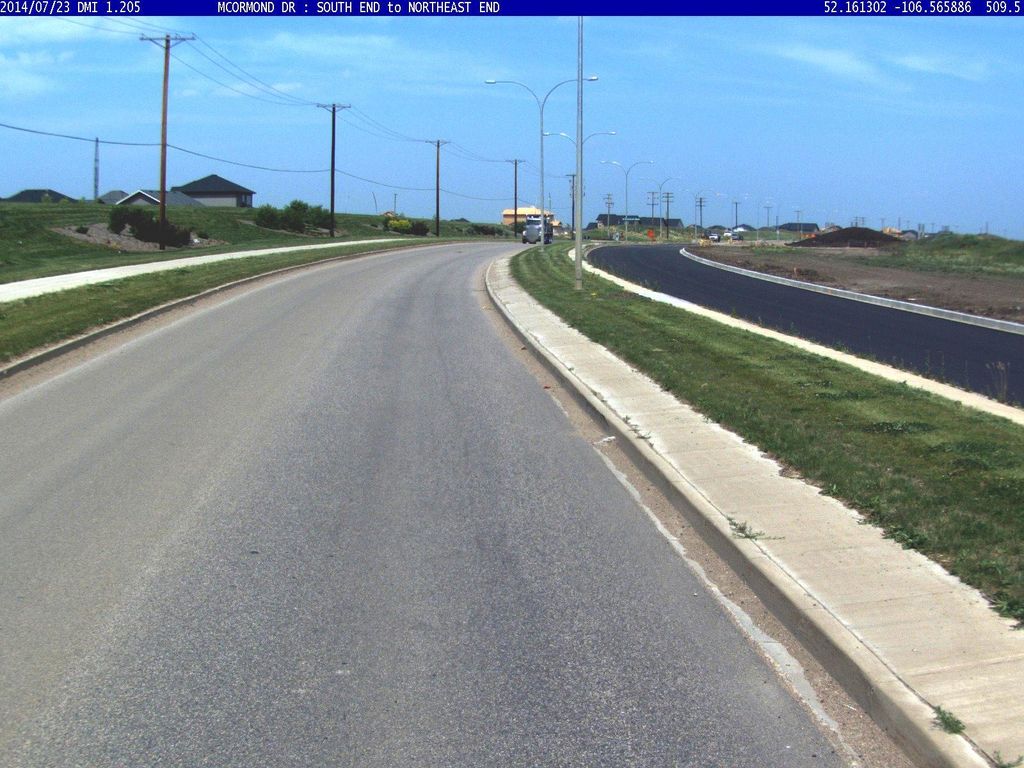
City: saskatoon